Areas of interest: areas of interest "Tianlin Nursing Home"
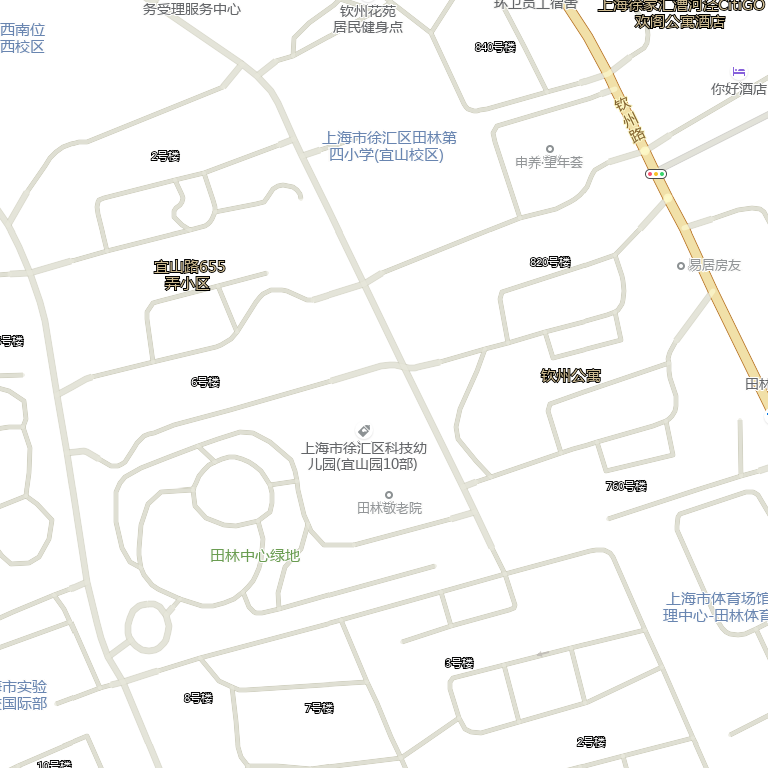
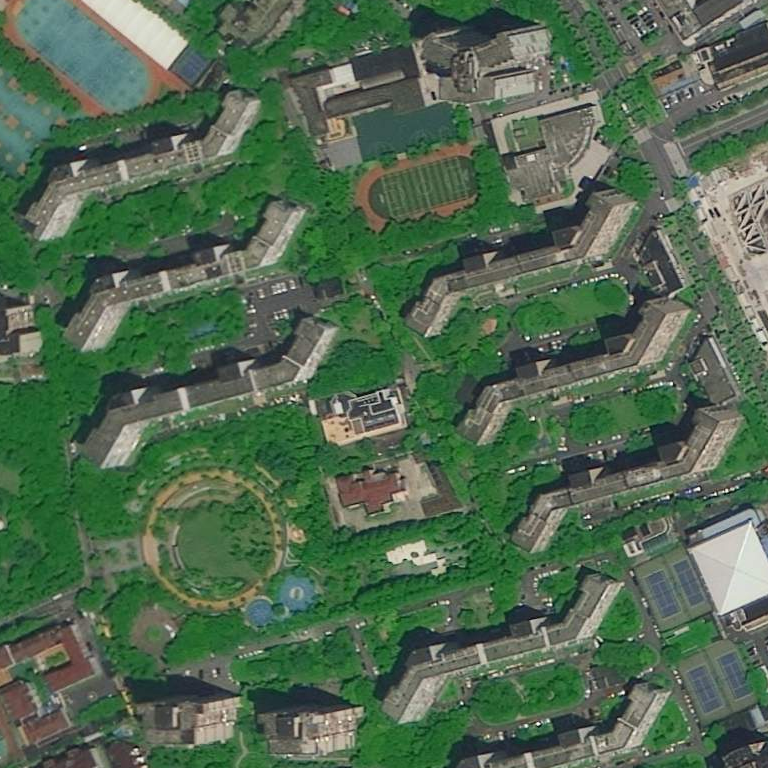